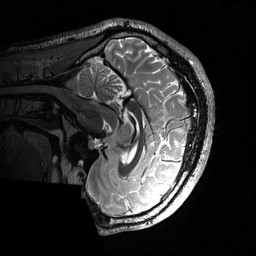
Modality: T2w
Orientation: sagittal
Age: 25
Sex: male
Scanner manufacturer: siemens
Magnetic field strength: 3 T
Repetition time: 3.2 s
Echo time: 0.566 s